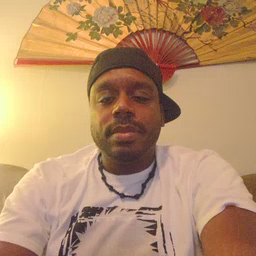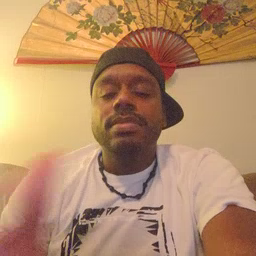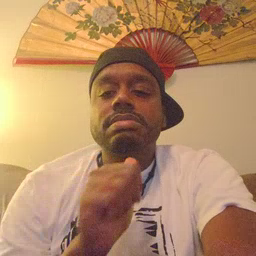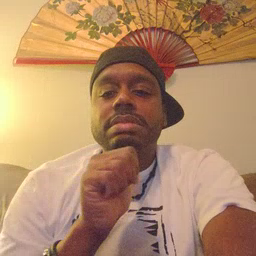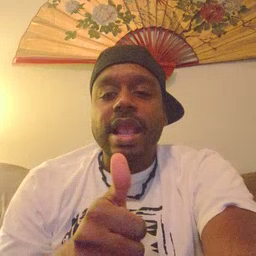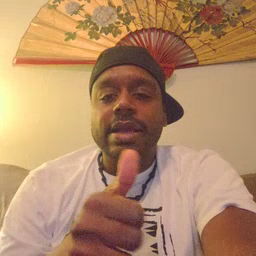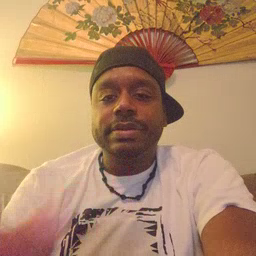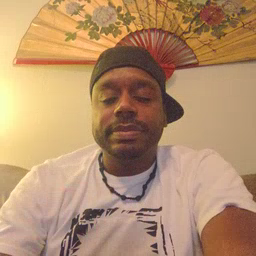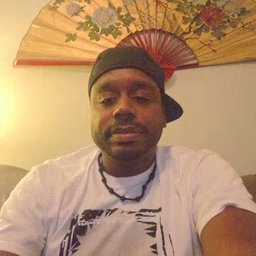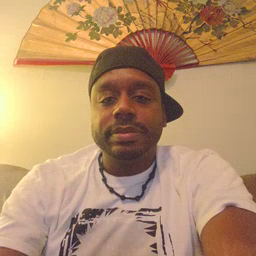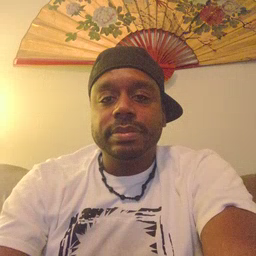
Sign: not